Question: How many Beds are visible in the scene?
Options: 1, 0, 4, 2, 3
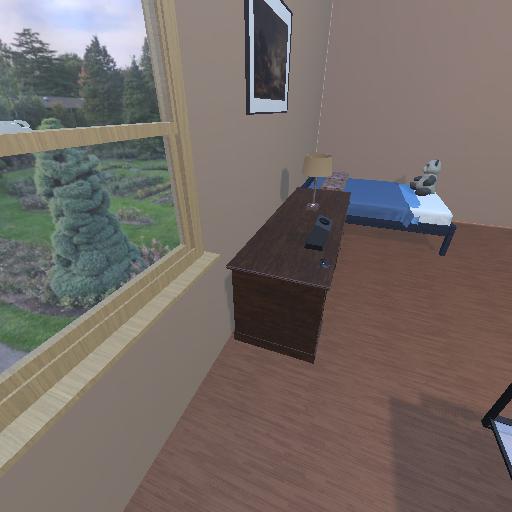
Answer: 1